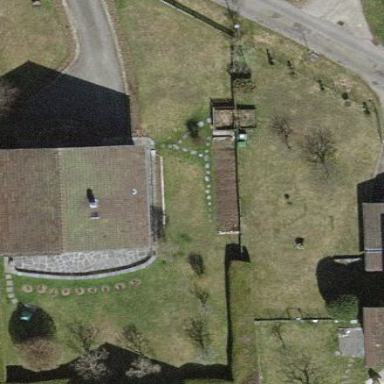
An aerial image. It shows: Detached building with gabled roof.